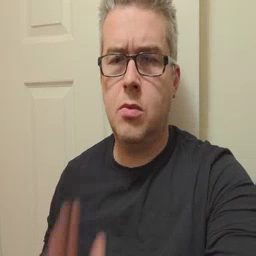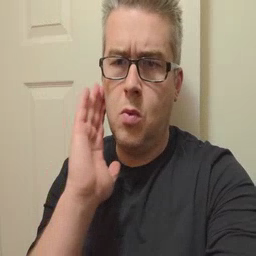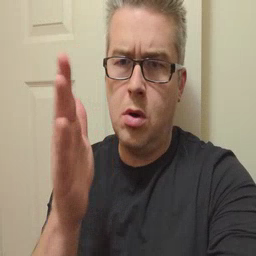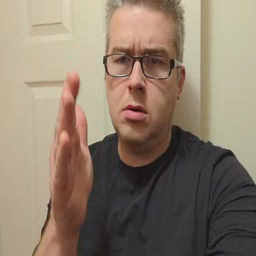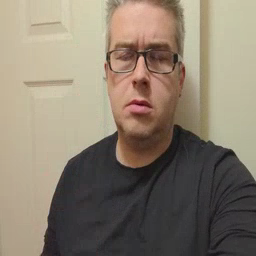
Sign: will